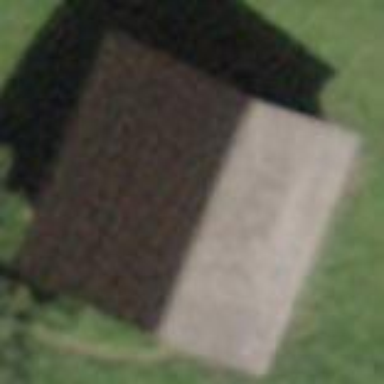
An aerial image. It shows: Barn.